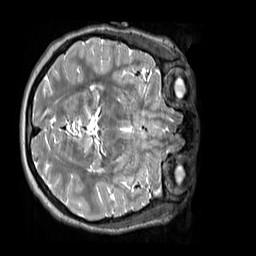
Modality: T2w
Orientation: axial
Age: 14
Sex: female
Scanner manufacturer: siemens
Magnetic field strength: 3 T
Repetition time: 3.2 s
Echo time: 0.408 s